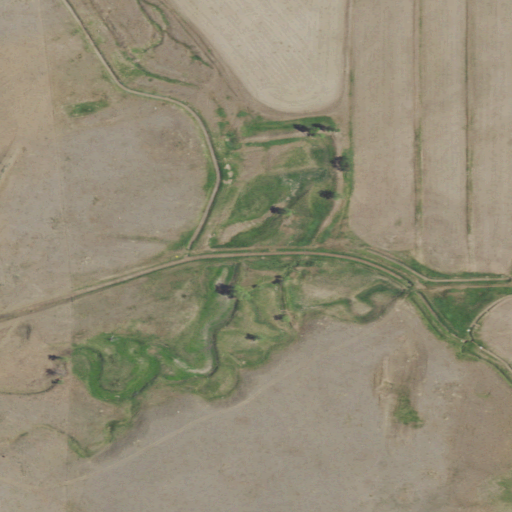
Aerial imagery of valley in Montana named Dolson Coulee containing grassland, cultivated crops, shrub, and herbaceous wetlands